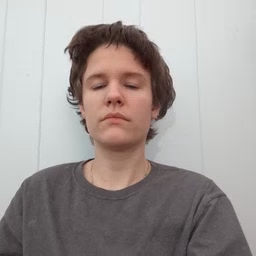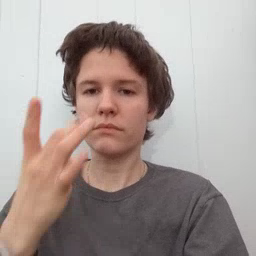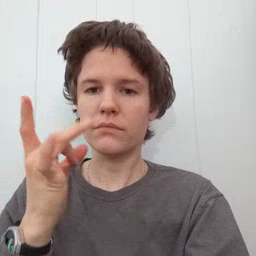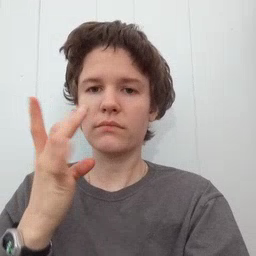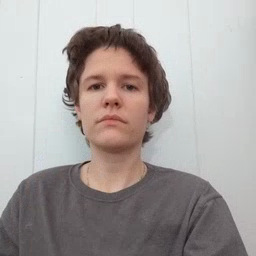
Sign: snack